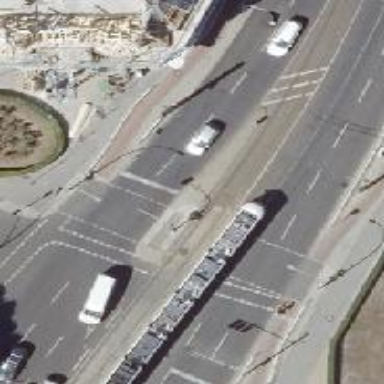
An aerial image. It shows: Tram crossing with traffic signals.